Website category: phone
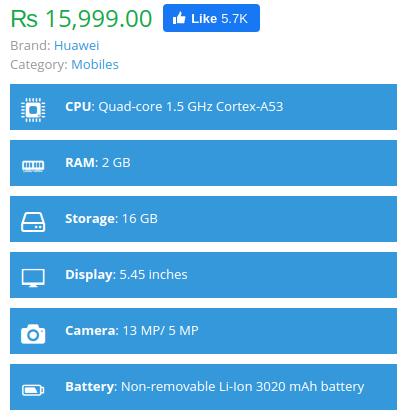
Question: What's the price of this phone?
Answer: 15,999.00

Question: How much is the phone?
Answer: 15,999.00

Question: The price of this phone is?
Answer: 15,999.00

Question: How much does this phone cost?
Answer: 15,999.00

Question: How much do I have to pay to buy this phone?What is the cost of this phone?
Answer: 15,999.00

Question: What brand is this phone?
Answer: Huawei

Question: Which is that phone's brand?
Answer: Huawei

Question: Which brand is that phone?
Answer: Huawei

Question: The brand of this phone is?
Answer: Huawei

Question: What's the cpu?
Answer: Quad-core 1.5 GHz Cortex-A53

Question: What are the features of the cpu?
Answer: Quad-core 1.5 GHz Cortex-A53

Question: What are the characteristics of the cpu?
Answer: Quad-core 1.5 GHz Cortex-A53

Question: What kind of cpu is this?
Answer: Quad-core 1.5 GHz Cortex-A53

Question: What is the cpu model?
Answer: Quad-core 1.5 GHz Cortex-A53

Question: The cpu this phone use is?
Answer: Quad-core 1.5 GHz Cortex-A53

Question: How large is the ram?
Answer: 2 GB

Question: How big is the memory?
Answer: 2 GB

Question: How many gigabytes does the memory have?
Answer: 2 GB

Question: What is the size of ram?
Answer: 2 GB

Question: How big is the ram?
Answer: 2 GB

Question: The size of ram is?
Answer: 2 GB

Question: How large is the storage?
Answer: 16 GB

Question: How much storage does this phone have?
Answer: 16 GB

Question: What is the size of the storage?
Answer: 16 GB

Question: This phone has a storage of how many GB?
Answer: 16 GB

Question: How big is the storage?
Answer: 16 GB

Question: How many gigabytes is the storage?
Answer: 16 GB

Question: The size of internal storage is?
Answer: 16 GB

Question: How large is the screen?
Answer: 5.45 inches

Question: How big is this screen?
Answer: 5.45 inches

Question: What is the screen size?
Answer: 5.45 inches

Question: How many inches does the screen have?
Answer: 5.45 inches

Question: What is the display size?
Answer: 5.45 inches

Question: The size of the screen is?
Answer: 5.45 inches

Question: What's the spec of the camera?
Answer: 13 MP/ 5 MP

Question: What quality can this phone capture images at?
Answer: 13 MP/ 5 MP

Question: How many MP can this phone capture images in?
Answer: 13 MP/ 5 MP

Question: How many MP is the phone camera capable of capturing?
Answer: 13 MP/ 5 MP

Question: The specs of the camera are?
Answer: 13 MP/ 5 MP

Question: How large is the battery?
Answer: Non-removable Li-Ion 3020 mAh battery

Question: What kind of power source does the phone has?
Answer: Non-removable Li-Ion 3020 mAh battery

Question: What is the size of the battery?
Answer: Non-removable Li-Ion 3020 mAh battery

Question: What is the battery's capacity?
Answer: Non-removable Li-Ion 3020 mAh battery

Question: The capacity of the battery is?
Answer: Non-removable Li-Ion 3020 mAh battery